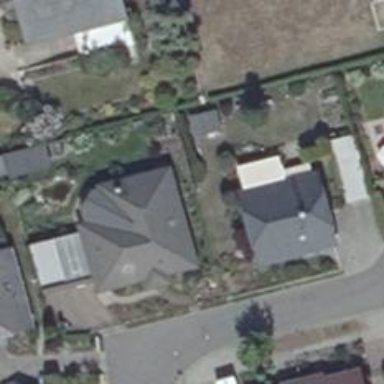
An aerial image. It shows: Simple house.